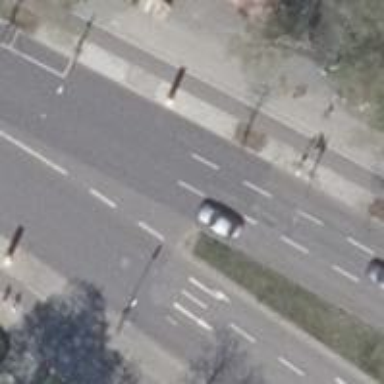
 there is cycle track also surfaced with asphalt."